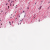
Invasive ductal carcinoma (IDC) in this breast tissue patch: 0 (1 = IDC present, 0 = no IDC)